Field crop: tomato
Growth stage: 1
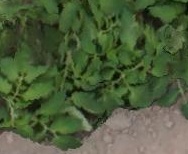
Species: tomato